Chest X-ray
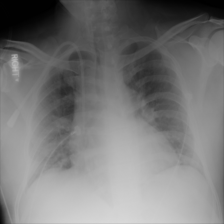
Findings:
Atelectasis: negative
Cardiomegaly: negative
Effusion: negative
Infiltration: negative
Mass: negative
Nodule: negative
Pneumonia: negative
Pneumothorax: negative
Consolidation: negative
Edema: negative
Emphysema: negative
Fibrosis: negative
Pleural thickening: negative
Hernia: negative